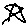
Label: star